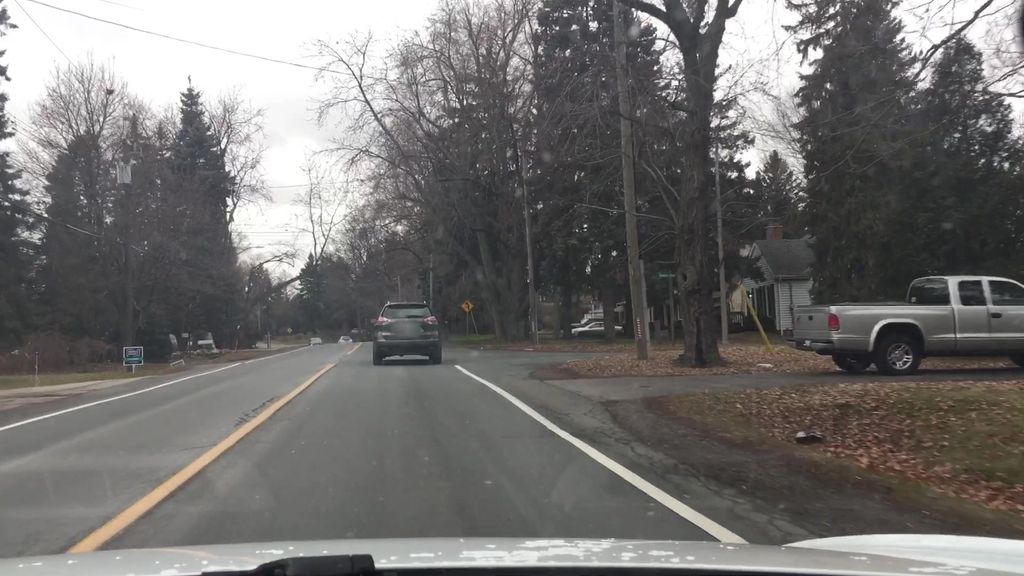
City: hamilton